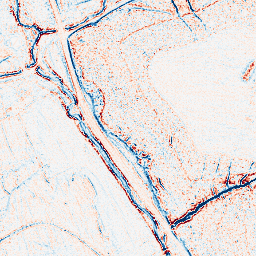
Category: edge_preserving
Decomposition family: bilateral
Decomposition parameters: d: 5
sigma_color: 100
sigma_space: 150
Upsampling method: linear_exact
Upsampling parameters: scale: 8
Upsampling scale: 8